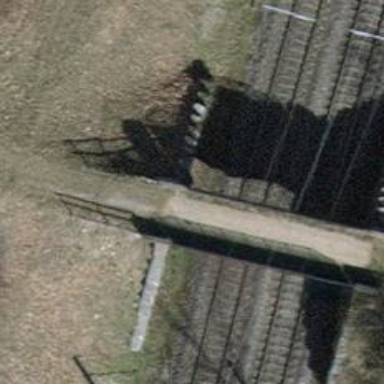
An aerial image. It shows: Retaining wall.